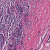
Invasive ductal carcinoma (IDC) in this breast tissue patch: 1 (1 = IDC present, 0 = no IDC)